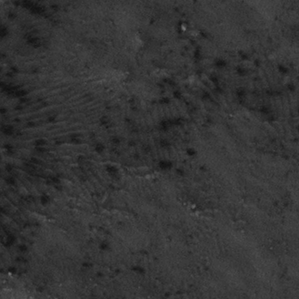
Label: frost